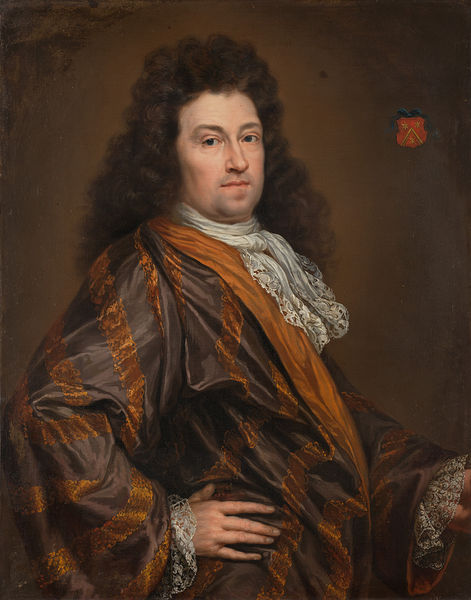
Titel: François Leydecker (1650-1718). Gedeputeerde ter Generaliteitsrekenkamer wegens Zeeland
Standort: Amsterdam
Institution: Rijksmuseum
Schlagwörter: hand, mann, umhang, braun, frankreich, haar, blick, schal, tuch, malerei, jacke, barock, gesicht, kragen, spitze, ärmel, portrait, porträt, öl, haare, mantel, adel, locken, seide, könig, halstuch, rüschen, fett, selbstportät, monarch, perrücke